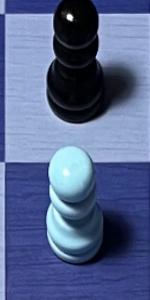
Label: Pawn_White